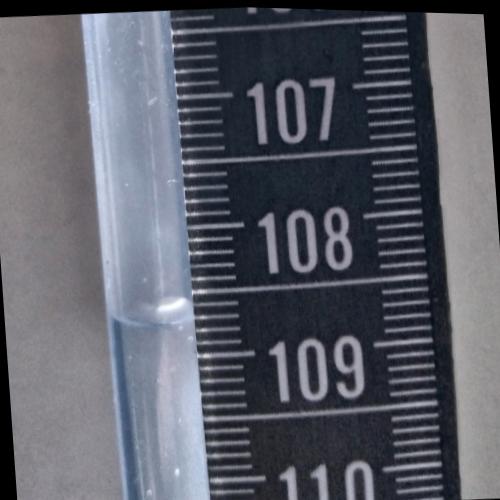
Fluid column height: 108.7 cm